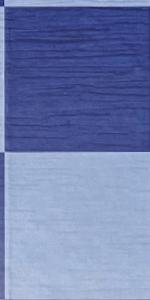
Label: Empty